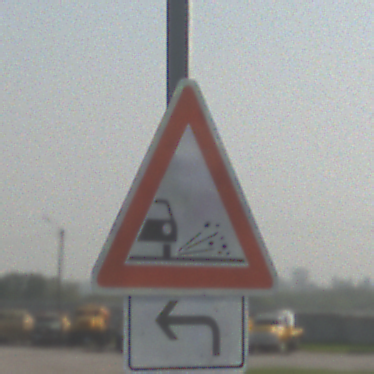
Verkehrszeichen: SplittSchotter
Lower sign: RichtungsangabeDurchPfeile2
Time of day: MorningAfternoon
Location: Outdoor (Special)
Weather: Clear
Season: NotSpecified
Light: Natural